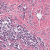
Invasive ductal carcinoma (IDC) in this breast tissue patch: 1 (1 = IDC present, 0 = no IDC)